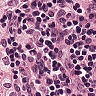
Metastatic tissue present: no